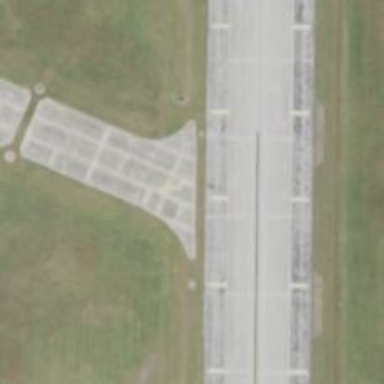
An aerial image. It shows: Image of taxiway at airport.